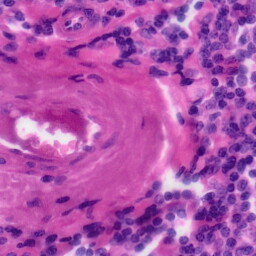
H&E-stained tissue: Tonsil